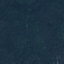
Label: Forest